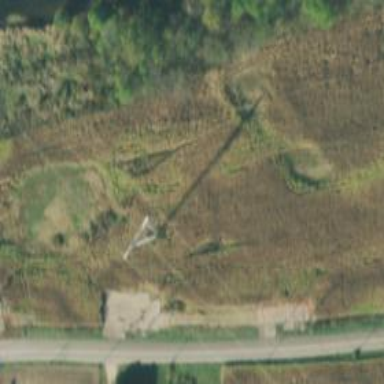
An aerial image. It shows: Lattice structure tower.